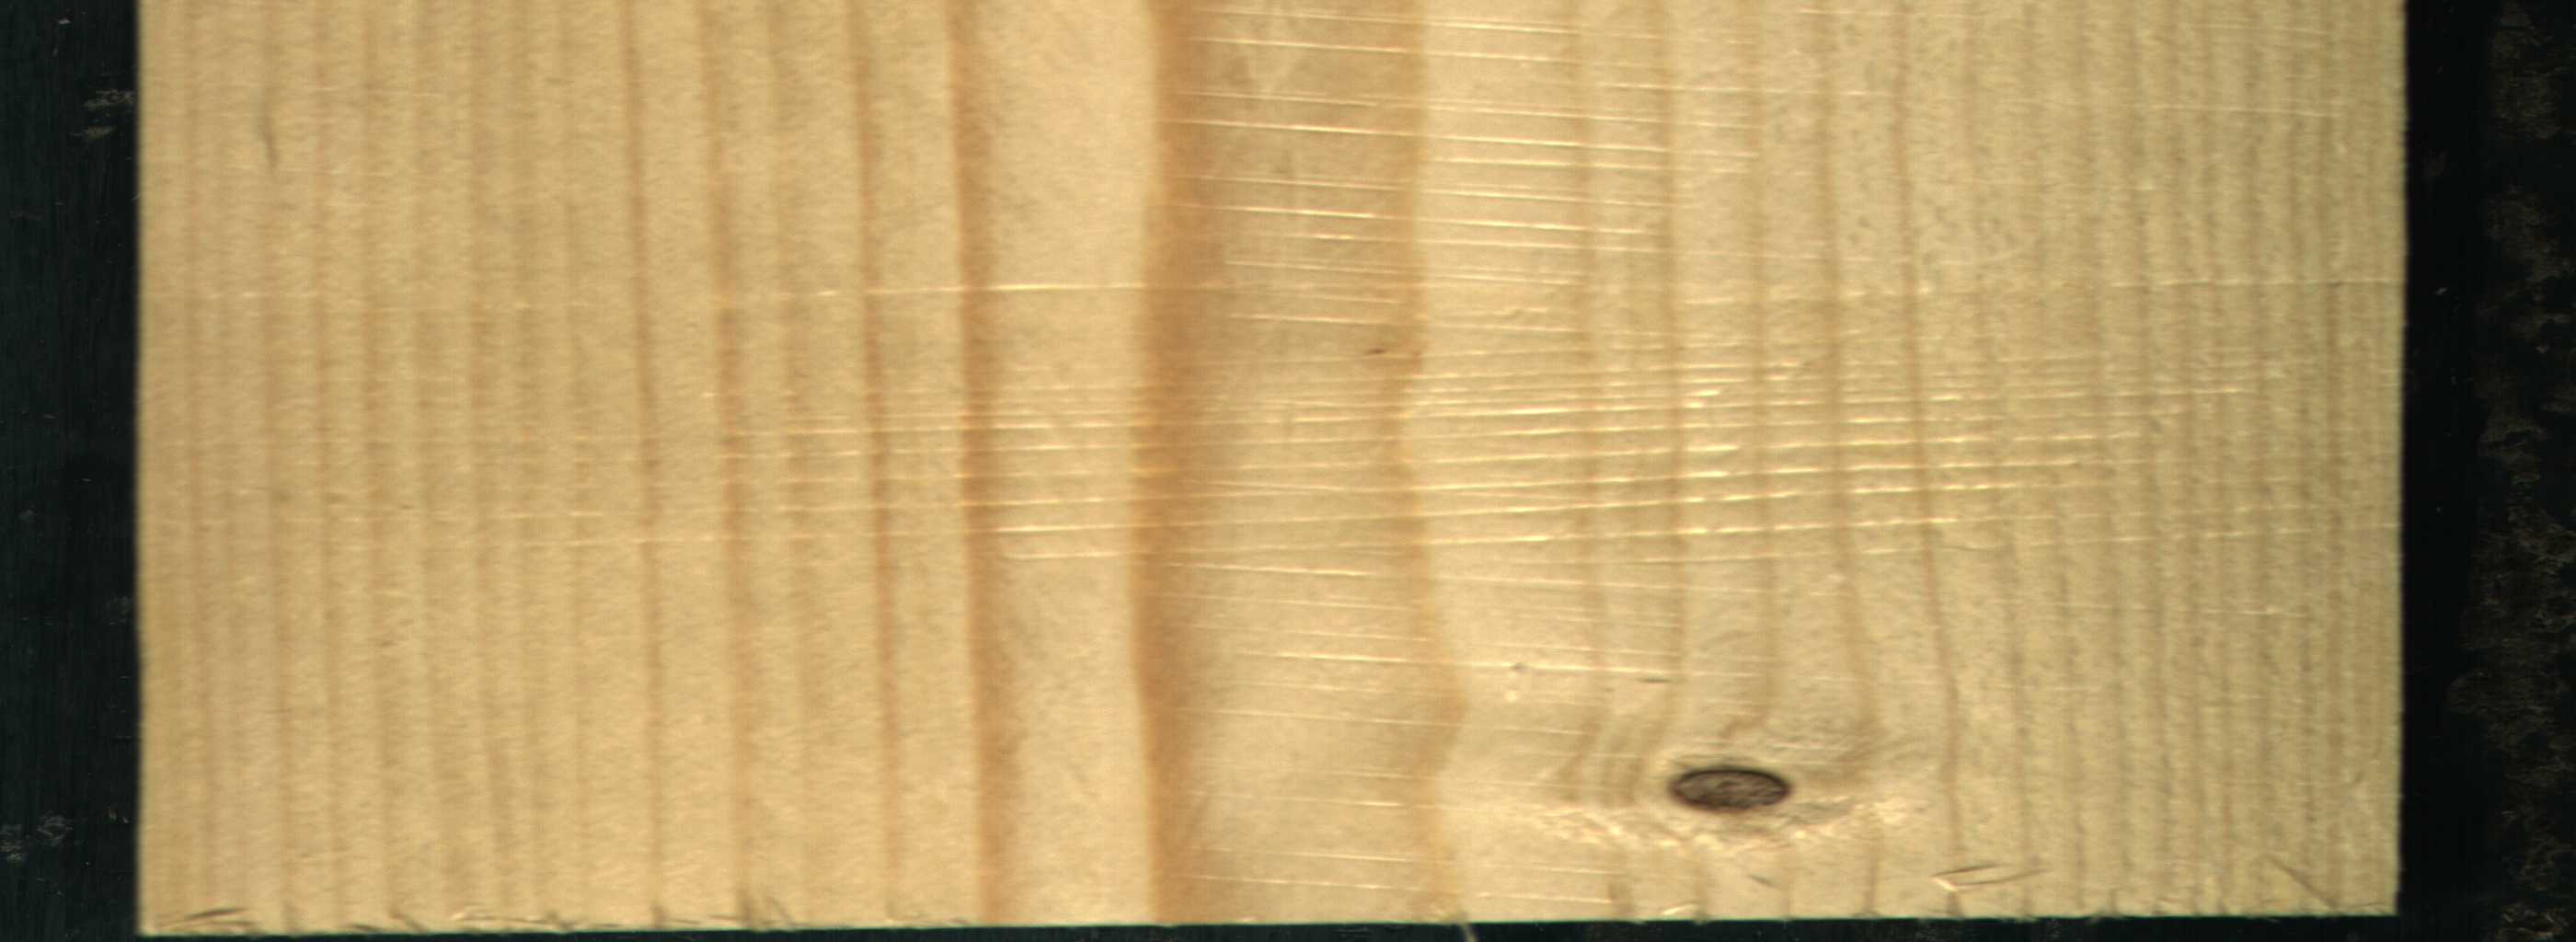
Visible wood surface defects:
Live_Knot